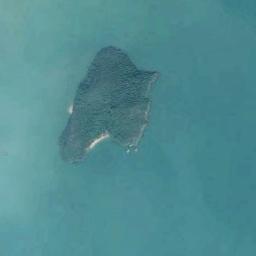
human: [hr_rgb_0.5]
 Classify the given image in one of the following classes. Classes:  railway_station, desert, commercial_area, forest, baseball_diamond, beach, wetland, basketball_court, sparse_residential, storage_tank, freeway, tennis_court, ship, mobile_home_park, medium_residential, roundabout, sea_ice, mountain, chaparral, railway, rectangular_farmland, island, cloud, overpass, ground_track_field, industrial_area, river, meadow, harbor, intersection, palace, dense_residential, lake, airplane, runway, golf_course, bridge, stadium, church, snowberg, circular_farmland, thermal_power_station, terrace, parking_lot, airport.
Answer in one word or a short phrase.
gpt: island